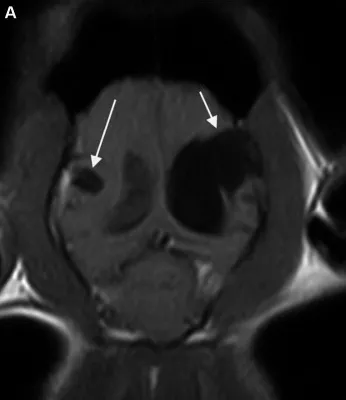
Dorsal T1-weighted.
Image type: radiology (mri)